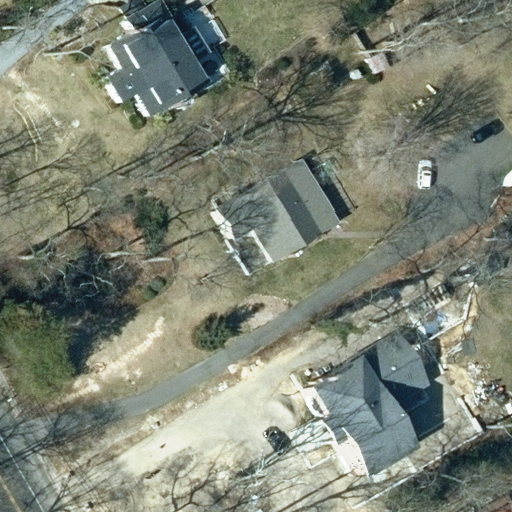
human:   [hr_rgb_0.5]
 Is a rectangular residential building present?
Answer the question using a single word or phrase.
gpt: yes

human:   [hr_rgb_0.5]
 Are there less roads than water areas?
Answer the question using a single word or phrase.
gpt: no

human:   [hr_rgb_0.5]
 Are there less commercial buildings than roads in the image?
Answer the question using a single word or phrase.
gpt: yes

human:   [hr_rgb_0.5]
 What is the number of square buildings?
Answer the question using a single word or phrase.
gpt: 0

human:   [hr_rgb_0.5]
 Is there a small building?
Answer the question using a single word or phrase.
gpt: yes

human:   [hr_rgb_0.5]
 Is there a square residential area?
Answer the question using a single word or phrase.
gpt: no

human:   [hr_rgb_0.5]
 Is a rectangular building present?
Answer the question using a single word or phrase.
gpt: yes

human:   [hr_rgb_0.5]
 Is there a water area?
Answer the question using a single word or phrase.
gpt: no

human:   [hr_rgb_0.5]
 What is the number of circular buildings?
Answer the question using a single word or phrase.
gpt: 0

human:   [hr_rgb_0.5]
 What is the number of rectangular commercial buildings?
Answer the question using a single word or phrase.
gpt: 0

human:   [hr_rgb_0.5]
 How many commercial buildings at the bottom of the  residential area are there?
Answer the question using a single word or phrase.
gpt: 0

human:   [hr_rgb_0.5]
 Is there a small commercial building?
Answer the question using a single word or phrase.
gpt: no

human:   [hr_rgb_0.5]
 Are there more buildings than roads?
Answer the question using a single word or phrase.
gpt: yes

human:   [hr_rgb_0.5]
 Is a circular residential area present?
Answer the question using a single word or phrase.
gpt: no

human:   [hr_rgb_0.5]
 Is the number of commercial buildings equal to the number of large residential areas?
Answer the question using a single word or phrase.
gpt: no

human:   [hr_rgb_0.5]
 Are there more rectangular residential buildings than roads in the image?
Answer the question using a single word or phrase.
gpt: no

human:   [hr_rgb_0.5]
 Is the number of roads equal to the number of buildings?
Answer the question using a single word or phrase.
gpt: no

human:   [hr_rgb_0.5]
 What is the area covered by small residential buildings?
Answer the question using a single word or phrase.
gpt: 15m2

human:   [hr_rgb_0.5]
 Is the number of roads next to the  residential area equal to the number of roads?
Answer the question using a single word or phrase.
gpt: yes

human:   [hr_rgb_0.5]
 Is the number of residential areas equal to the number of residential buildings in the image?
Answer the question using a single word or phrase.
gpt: no

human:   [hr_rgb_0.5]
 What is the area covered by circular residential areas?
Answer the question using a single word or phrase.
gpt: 0m2

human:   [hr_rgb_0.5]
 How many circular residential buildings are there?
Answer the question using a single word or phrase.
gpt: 0

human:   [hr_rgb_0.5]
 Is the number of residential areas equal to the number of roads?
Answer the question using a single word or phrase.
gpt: yes

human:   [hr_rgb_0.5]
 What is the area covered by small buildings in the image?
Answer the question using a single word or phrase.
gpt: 38m2

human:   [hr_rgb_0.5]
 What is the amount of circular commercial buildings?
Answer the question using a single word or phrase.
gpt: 0

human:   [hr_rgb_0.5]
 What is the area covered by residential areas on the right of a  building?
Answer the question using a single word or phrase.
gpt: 0m2

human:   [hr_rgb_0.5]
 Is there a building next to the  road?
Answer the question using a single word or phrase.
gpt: yes

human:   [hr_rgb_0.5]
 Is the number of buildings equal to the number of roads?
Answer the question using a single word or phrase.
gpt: no

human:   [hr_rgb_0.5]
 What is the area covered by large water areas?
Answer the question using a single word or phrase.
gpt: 0m2

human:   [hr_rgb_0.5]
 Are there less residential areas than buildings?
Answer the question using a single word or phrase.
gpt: yes

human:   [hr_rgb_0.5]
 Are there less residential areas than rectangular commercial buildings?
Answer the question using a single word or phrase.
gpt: no

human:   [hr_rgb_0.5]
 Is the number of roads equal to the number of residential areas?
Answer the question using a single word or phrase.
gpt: yes

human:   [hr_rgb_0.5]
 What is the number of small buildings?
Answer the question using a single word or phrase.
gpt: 2

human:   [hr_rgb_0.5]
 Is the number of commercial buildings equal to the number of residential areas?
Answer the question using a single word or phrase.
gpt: no

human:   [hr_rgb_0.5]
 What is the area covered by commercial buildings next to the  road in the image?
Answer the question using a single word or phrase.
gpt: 0m2

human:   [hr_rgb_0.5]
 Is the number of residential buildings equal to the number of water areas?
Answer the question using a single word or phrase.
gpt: no